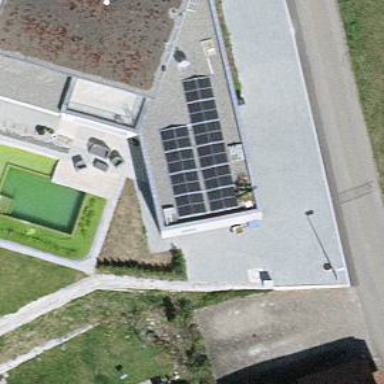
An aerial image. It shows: Solar power generator using photovoltaic method with solar photovoltaic panel types.